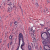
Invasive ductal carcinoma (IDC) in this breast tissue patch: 1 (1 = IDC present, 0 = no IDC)